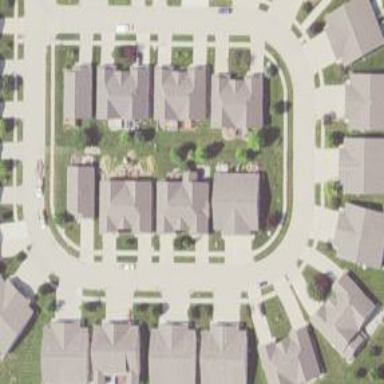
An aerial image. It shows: Residential neighbourhood.